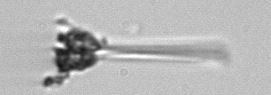
Label: Asterionellopsis_glacialis